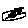
Label: bird